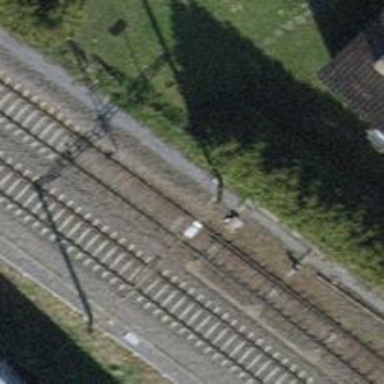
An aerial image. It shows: Railway switch.